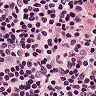
Metastatic tissue present: no